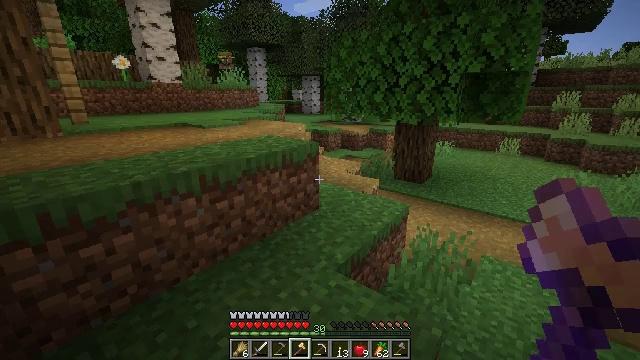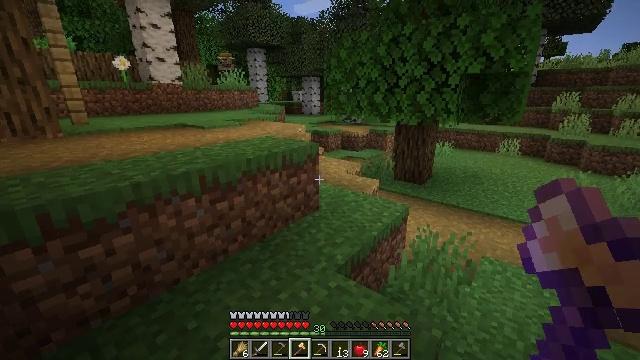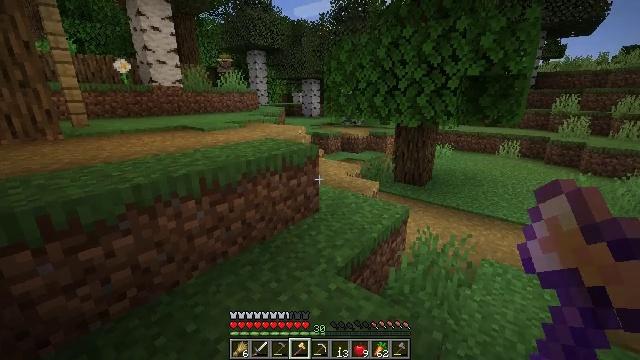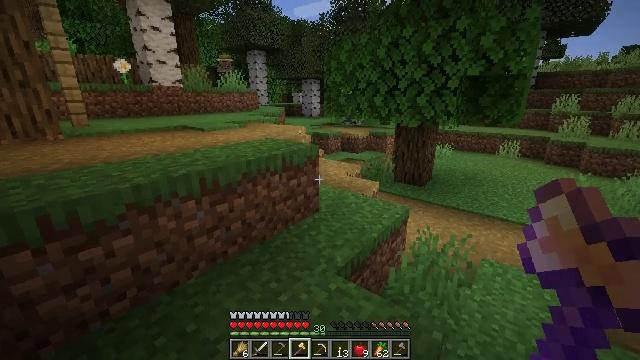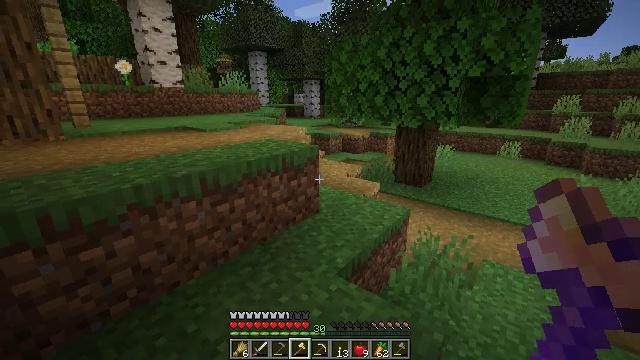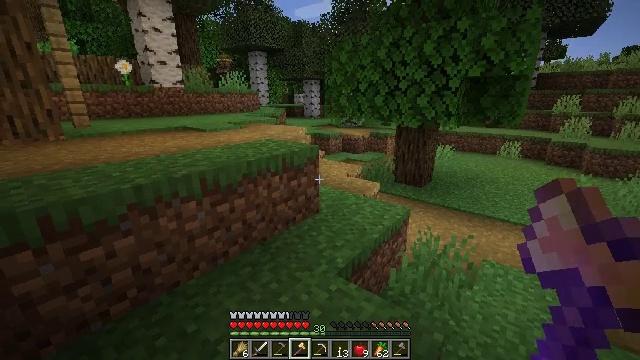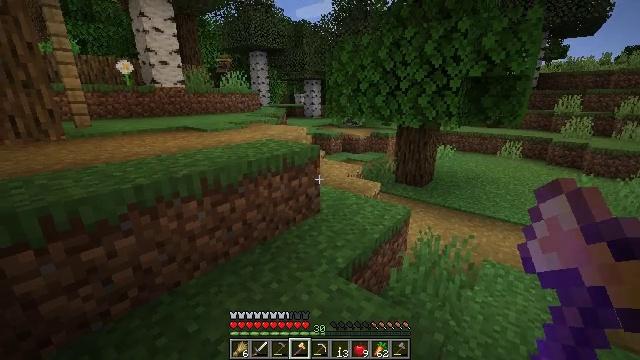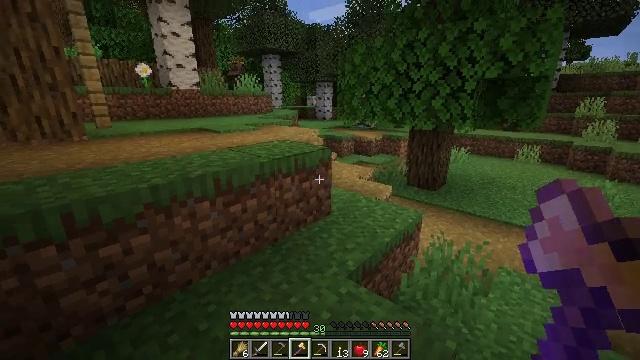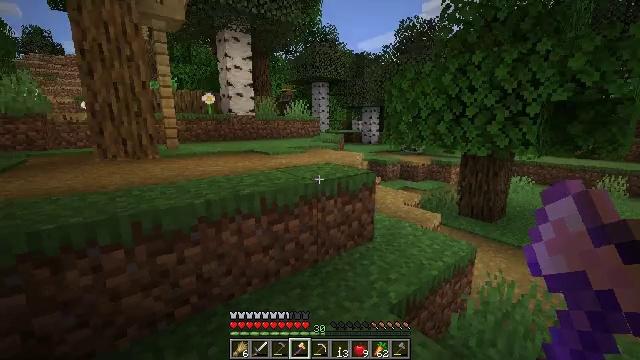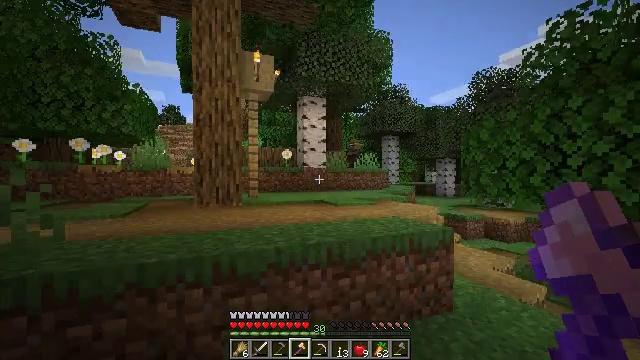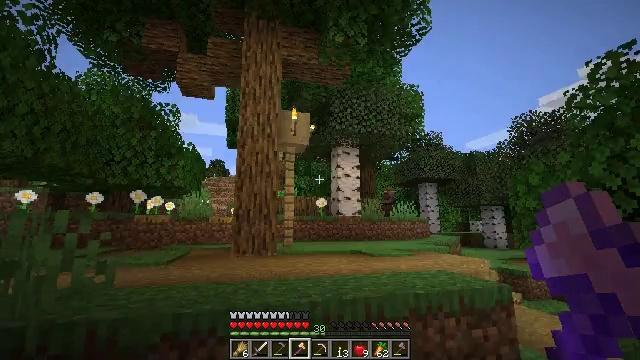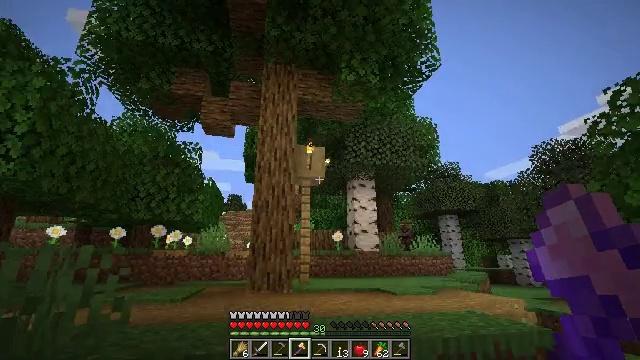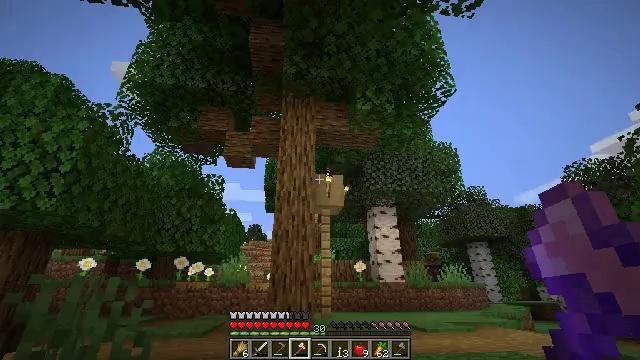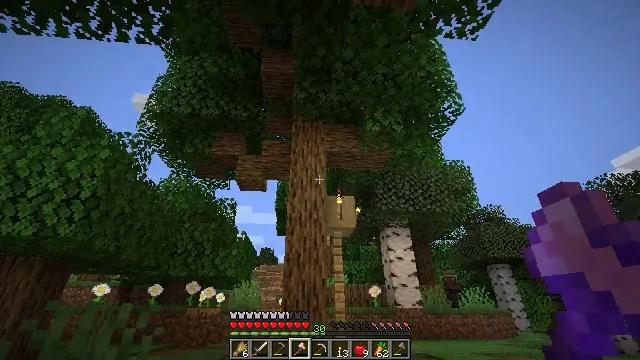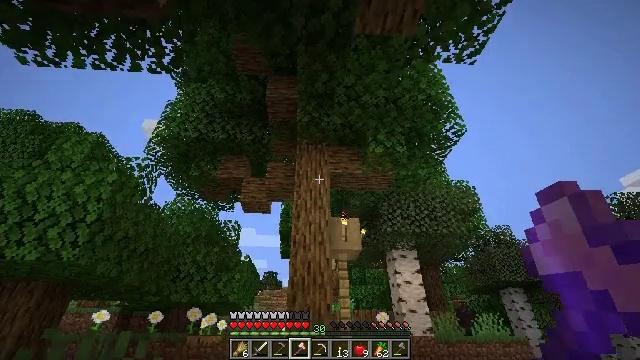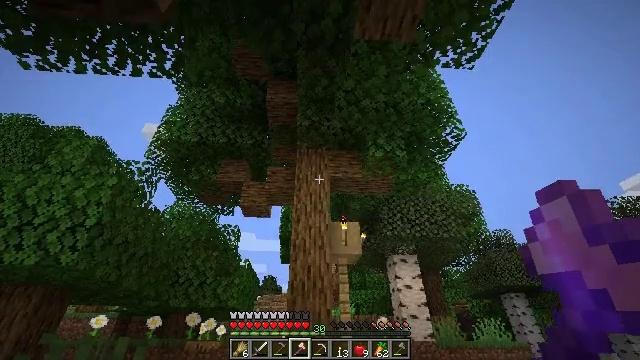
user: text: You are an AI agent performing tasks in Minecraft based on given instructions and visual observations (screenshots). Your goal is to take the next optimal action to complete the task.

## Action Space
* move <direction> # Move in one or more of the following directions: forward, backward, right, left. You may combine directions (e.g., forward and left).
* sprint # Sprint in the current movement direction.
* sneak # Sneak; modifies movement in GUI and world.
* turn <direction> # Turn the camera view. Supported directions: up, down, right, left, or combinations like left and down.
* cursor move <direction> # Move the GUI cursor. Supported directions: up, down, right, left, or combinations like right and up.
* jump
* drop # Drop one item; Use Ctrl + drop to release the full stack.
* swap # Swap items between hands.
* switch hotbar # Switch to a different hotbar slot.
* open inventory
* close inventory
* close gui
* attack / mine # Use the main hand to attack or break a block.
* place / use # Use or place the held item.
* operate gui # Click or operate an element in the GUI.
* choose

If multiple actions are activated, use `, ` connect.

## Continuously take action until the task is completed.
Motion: motion action
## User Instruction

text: Harvest grass block to clear the area.
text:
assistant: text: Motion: no_op
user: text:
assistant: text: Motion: no_op
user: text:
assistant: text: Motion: no_op
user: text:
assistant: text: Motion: no_op
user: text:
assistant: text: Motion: no_op
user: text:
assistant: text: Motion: no_op
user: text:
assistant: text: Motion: turn left
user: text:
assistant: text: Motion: turn left and up
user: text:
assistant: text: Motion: turn left and up
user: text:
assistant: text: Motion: turn left and up
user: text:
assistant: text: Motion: turn left and up
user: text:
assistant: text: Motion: turn left and up
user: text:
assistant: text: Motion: turn left and up
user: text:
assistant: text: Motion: turn left and up
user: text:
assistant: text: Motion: no_op
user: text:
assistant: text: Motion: turn up
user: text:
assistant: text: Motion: no_op
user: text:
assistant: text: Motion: no_op
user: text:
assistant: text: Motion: no_op
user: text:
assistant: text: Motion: no_op
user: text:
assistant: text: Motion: no_op
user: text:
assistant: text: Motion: no_op
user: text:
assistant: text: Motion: move forward, turn down
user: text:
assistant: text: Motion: move forward, turn right and down
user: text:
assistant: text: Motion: move forward, turn right and down
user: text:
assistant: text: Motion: move forward, turn down
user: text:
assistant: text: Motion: move forward, turn down
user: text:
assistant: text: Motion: turn down
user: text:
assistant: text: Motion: no_op
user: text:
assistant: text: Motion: no_op